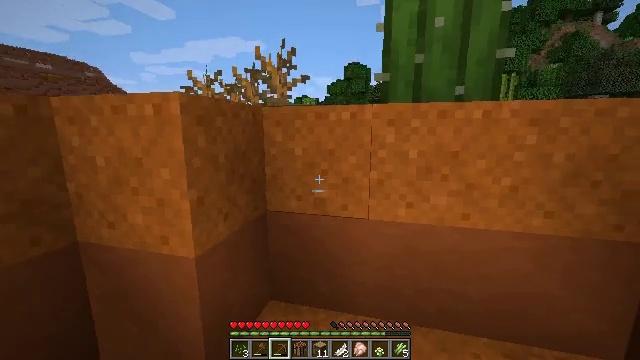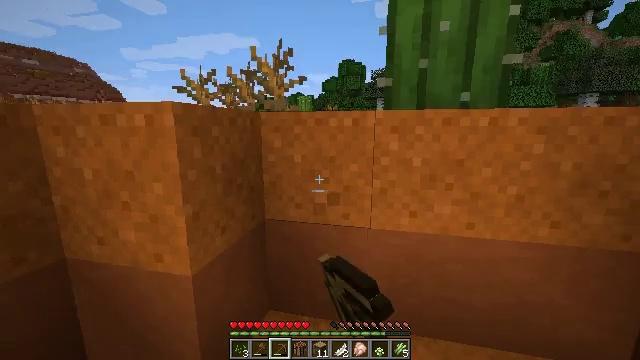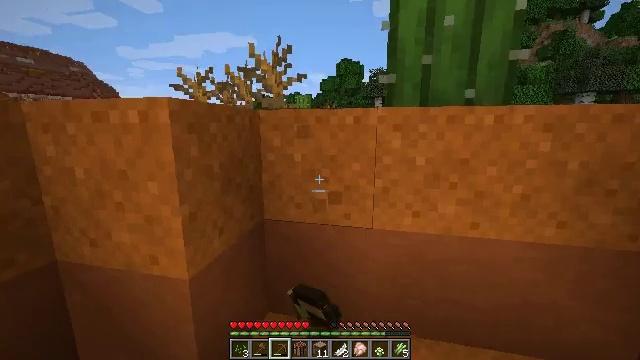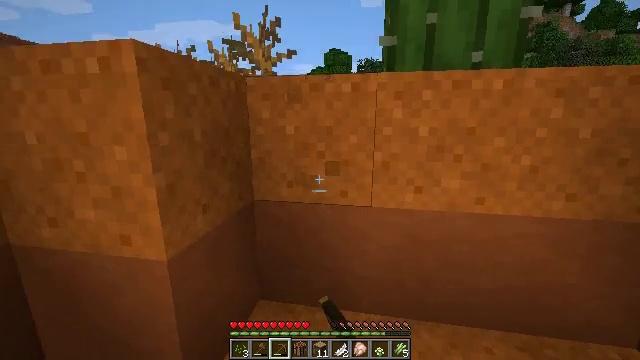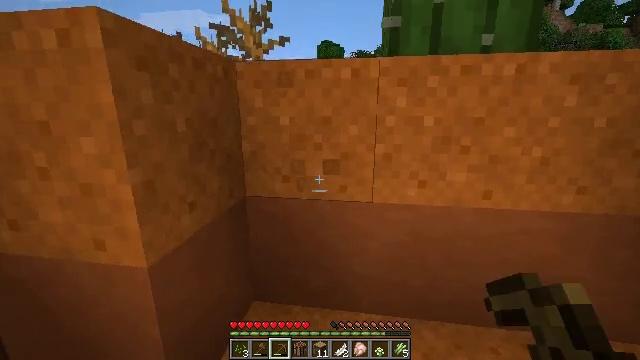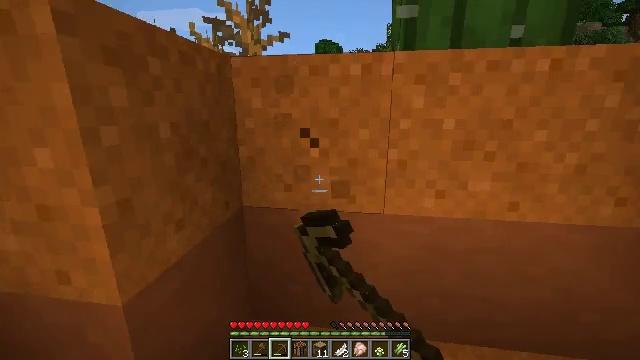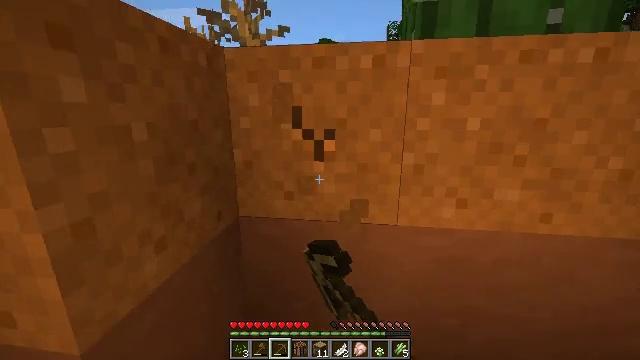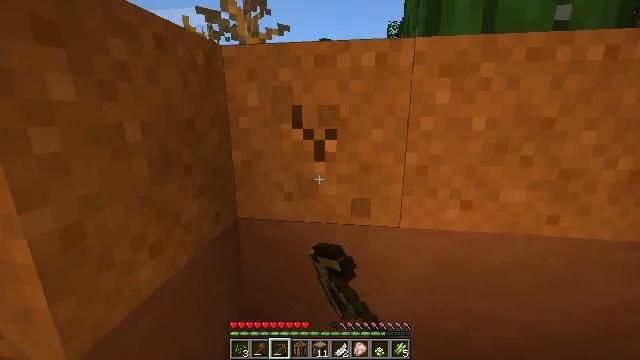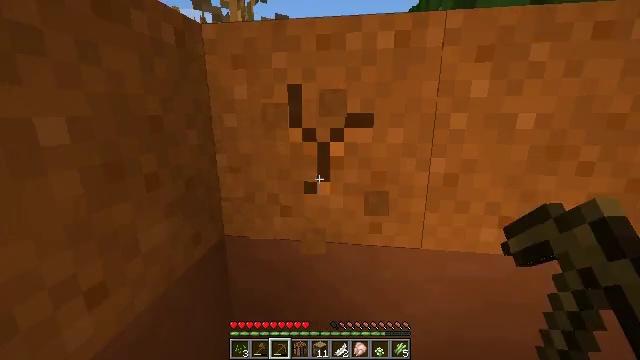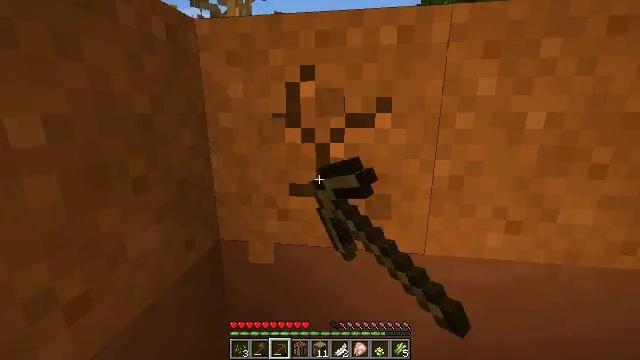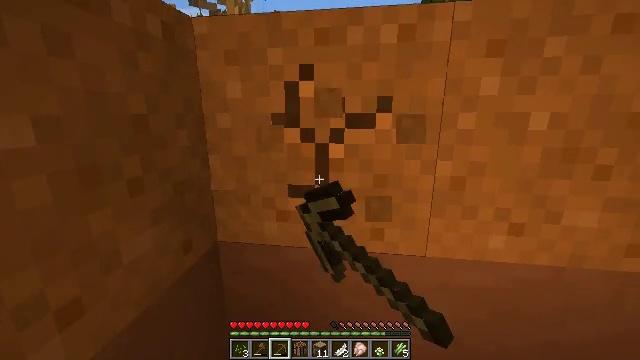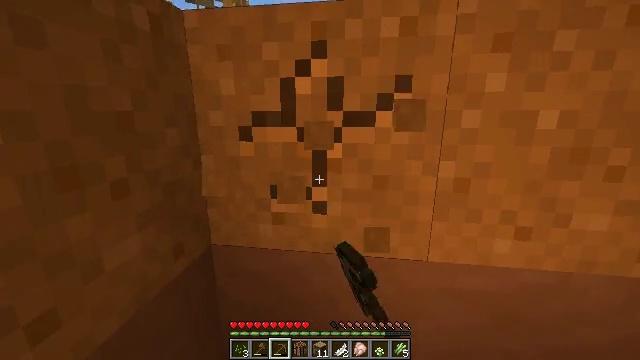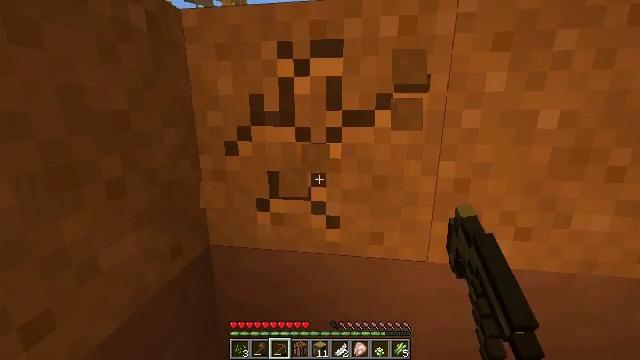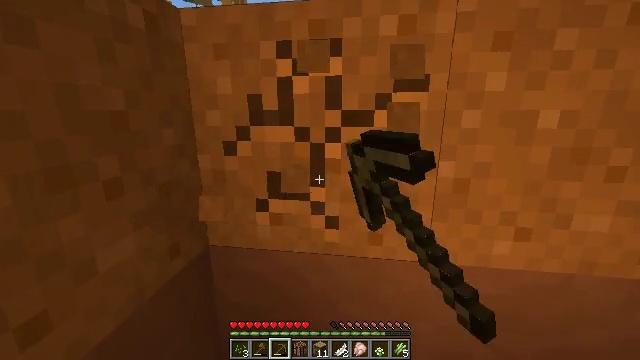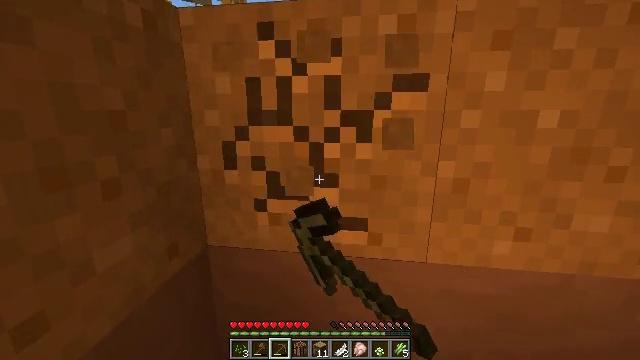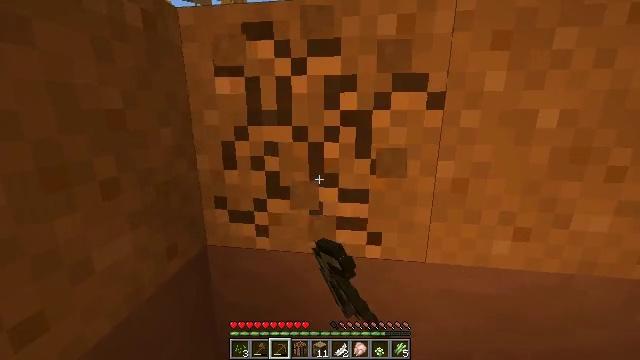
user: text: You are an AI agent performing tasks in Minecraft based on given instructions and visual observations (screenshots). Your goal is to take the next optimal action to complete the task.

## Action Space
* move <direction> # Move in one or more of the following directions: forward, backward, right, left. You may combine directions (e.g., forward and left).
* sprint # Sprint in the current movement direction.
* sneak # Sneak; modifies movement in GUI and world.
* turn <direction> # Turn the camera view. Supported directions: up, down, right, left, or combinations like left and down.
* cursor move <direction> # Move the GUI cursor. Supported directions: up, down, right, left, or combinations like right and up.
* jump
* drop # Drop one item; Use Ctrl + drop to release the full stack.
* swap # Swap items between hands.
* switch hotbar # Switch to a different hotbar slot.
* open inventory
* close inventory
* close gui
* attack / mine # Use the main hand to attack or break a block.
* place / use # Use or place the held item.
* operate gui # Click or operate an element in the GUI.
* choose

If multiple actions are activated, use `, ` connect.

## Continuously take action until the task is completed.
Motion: motion action
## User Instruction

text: Excavate the red sand area.
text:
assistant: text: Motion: move forward, turn right, attack / mine
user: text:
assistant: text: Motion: move forward, attack / mine
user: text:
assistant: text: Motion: move forward, turn right and down, attack / mine
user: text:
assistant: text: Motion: move forward, turn right and down, attack / mine
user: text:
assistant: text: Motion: move forward, attack / mine
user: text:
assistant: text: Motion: move forward, attack / mine
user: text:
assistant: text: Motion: move forward, attack / mine
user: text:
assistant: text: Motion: attack / mine
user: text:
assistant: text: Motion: attack / mine
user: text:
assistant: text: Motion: attack / mine
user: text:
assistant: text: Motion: attack / mine
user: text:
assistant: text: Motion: attack / mine
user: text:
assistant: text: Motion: attack / mine
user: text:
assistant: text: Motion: attack / mine
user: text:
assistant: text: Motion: attack / mine
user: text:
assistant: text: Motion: move forward, attack / mine
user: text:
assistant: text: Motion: move forward, attack / mine
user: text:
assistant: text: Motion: move forward
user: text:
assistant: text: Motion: move forward
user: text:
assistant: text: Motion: move forward
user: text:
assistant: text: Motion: move forward
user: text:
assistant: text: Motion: move forward, jump
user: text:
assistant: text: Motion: move forward, jump
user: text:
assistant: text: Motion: move forward, jump
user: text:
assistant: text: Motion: move forward, jump
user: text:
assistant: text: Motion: move forward, turn right
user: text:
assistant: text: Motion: move forward, turn right
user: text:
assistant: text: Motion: move forward, turn right
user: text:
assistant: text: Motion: move forward, turn right
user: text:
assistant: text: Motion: move forward